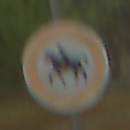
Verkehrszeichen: VerbotReiter
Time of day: MorningAfternoon
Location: Outdoor (Nature)
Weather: Overcast
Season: NotSpecified
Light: Natural